Question: I'm having trouble positioning my footer on the bottom, it keeps being on the side of the page instead. The navbar and the side bar are fixed. Everything is floatting left except the navbar (topbar) and the footer. Have I forgot something ?

Here is the code:
'''
/* CSS RESET */
html, body, div, span, applet, object, iframe,
h1, h2, h3, h4, h5, h6, p, blockquote, pre,
a, abbr, acronym, address, big, cite, code,
del, dfn, em, img, ins, kbd, q, s, samp,
small, strike, strong, sub, sup, tt, var,
b, u, i, center,
dl, dt, dd, ol, ul, li,
fieldset, form, label, legend,
table, caption, tbody, tfoot, thead, tr, th, td,
article, aside, canvas, details, embed,
figure, figcaption, footer, header, hgroup,
menu, nav, output, ruby, section, summary,
time, mark, audio, video {
margin: 0;
padding: 0;
border: 0;
font-size: 100%;
font: inherit;
vertical-align: baseline;
}
article, aside, details, figcaption, figure,
footer, header, hgroup, menu, nav, section {
display: block;
}
body {
line-height: 1;
}
ol, ul {
list-style: none;
}
blockquote, q {
quotes: none;
}
blockquote:before, blockquote:after,
q:before, q:after {
content: '';
content: none;
}
table {
border-collapse: collapse;
border-spacing: 0;
}
/* BODY */
body{
color: black;
background-color: black;
}
/* TOP BAR */
div#topbar{
background-color: black;
position: fixed;
width: 100%;
height: 50px;
top: 0;
}
#table1{
width: 100%;
}
#row1{
height: 50px;
}
#cell11{
width: 200px;
}
#cell12{
}
/* SIDE BAR */
div#sidebar{
width: 200px;
height: 100%;
position: fixed;
margin-top: 50px;
top: 0px;
}
/* SUBBODY */
div#subbody{
max-width: 100%;
margin-left: 200px;
margin-top: 50px;
padding: 30px;
float: left;
}
div#content{
padding: 50px;
float: left;
}
div#articleVer{
max-width: 500px;
float: left;
}
article{
padding: 30px;
max-width: 500px;
float: left;
}
div#sideContent{
padding: 30px;
max-width: 150px;
float: left;
margin-left: 30px;
}
/* FOOTER */
div#bouchetrou{
width: 200px;
height: 200px;
bottom: 0px;
background-color: black;
}
div#footer{
width: 100% auto;
height: 200px;
bottom: 0px;
}
/* DEV CLASSES */
.redD{
background-color: red;
}
.pinkD{
background-color: pink;
}
.yellowD{
background-color: yellow;
}
.greenD{
background-color: green;
}
.blueD{
background-color: blue;
}
/* SCROLLBAR */
::-webkit-scrollbar {
width: 20px;
}
/* Track */
::-webkit-scrollbar-track {
/*-webkit-box-shadow: inset 0 0 6px rgba(0,0,0,0.8);*/
-webkit-border-radius: 0px;
background-color: green;
border-radius: 0px;
}
/* Handle */
::-webkit-scrollbar-thumb {
-webkit-border-radius: 0px;
border-radius: 0px;
background:brown;
-webkit-box-shadow: inset 0 0 6px rgba(0,0,0,0.5);
}
/* OTHERS */
div.space30{
height: 30px;
width: 30px;
float: left;
}
'''
'''
<!DOCTYPE html>
<html>
<head> <!-- INFORMATION SUR LA PAGE -->
<title> <!-- TITRE -->
Webite Template 1
</title>
<link href="styles/new_age.css" type="text/css" rel="stylesheet" media="screen, projection"/> <!-- LIEN CSS -->
<meta charset="utf-8"/> <!-- CONVENTION -->
<meta name="viewport" content="width=device-width"/> <!-- REDIMENSION -->
<meta name="viewport" content="width=device-width, initial-scale=1"/> <!-- ZOOM INITIAL -->
</head>
<body> <!-- CORP DE PAGE -->
<div id="topbar"> <!-- BAR VERTICALE FIX DU HAUT -->
<table id="table1">
<tr id="row1">
<td id="cell11" class="redD">
table1
</td>
<td id="cell12" class="yellowD">
table2
</td>
</tr>
</table>
</div>
<div id="sidebar" class="pinkD"> <!-- BAR LATERALE FIX DE L'UTILISATEUR -->
<p>
Harum trium sententiarum nulli prorsus assentior. Nec enim illa prima vera est, ut, quem ad modum in se quisque sit, sic in amicum sit animatus. Quam multa enim, quae nostra causa numquam faceremus, facimus causa amicorum! precari ab indigno, supplicare, tum acerbius in aliquem invehi insectarique vehementius, quae in nostris rebus non satis honeste, in amicorum fiunt honestissime; multaeque res sunt in quibus de suis commodis viri boni
</p>
</div>
<div id="body"> <!-- CONTENU GENERAL -->
<div id="subbody" class="redD">
<div id="content" class="pinkD">
<div id="articleVer">
<article class="blueD">
<p>
Lorem ipsum dolor sit amet, consectetur adipiscing elit. Tada si quyle, dini joebu raladi luc pyri movala pile biv fadysepem nelimed disedila. Cesojad, sihelihe, ce foebedajoeva solel levajema, cumehadem su loeme ma. Vida fylacesa dadily, tyl lasipofefe fi fela hevamosele fovyb fenenoev te jecefany mal. Lam dabile mol syb nelalu relibaqu jy de litydeb sa bavafimad, mepe vibod len.<br />
</p>
</article><br>
<div class="space30 yellowD"></div>
<article class="blueD">
<p>
Fejaladib hepic bus vuha haf leme bimycabib mejodulad, rahaque lajed. Li, fira, lonem lulef pely ded mipalaman lid radydec dyv by le, qua mi. Dumac to mob tesed di mas fol sela ven divy dos bamyn honoerolefe bu. Hajofij, jilidoem refehavebe sadu, li quif moelihire lilibym civihoemofe boejep da. Ten boem buqu mejena va di myd leti bebeb ledefelum dityh myquenede.<br />
<br />
Vito, re mam meribebec, bafibev bid li rybihatu bovaf quef bem, lymoelep lecehoeta dedij. Fila hel ladoebe bemib debibim fymyt lafesemy moe quale nidy, dym leviba foed, fime. Tefy voe quabimur byma bariboebyli foli mirebelili dejolobe, loe bo. Di lebih bed cucabelem lidima li dej dacibam her, re duquabela pylasoedu sihef, car. Baf fitafi la miquabem dodipe bife hedoe, jos memoeboesih huf hicej dajoe semi rinivad.<br />
</p>
</article><br>
<div class="space30 yellowD"></div>
<article class="blueD">
Da diboer ba pali riji, mod moedabodem civ pacib cil hefemab le. Quibic lam moeneje ce, loemim tidef bed doelamy mo mi vel fumi. Quo davih jequel fivuba ciboeque, ri me dajeme de do ha pi someroe ba bivaqu. Laqu hufabi lapari lupalibam ril jidedacesa moe daror vereva sadyd fatos di del mibe, voeboemi. Hyfire lunepili basoroej betel dadobam tudol dy lybibeh bil pulequ quimam.<br />
<br />
Dyny maleh dudamibu lati devolel voe lal, lymoededa hamadidy laf. Jedetum li, bequit, ledal fiba fas de ha mi daloere quale sefetip pe mup, mec. Pyjedu fedepyp quelem befedem moef moejip fi doelyf bid hybu do taquecas. Bi, vadyvib, lolahoe, leded foedif manoe, lyte coema lytavove quemimijad tadu coedola bavi. Folad joemenuciho fofanytyc jeb quada, tu, jobequa jilicoe del, lim, lidameda libiduc dise bebaledi.<br />
<br />
Delafereb, diquib miv cyla sa pobef siqu tal, vilale, mecequi. Mul jic cep mesef dulalamufu dy mi felyl ceny lalali. Mile, lifoevilymi, dot sebinide tiribite, feji, meboebam bi ha baba melypadep. Lab dadaler rypimu, lad bal beva fere ja byve lo rife. Pemim ma voem ly quam ralafa ra mov, capely dolil queh ra dohesa.<br />
<br />
Dap quim lalelil til ty nira fedalineco mibi mida jicy pepi fofapu. Limifuv balib dasaloe fimecih besiviba lamy bev pufe bi, ni dym habet. Vuqu fahef face, dala molimoec foe quecifequype ladoe jel que ri dydedal. Didoj lomomid java nive be tididaci lel quarel diduf ne bah pid. Hoen, dutij mu balif, va dadym ly coeriny dal que demebequ cucif bibemyre dequibibepi.<br />
<br />
Mejih lidef lalimidy, lamefo jacoef, jym, rim momaje bef, fasenile dydeledu biqual vadalihe derofil bibabi. Folibuleboe laf, vodepi, letoedib, moem bor lefa cemece mifyp quab. Quile, deja, rib, civev lequufid ful rocoetequ lasahybebi ci su, bara. Lab baquebud, difob vaceduci fefa sediquer, dade femoelyd dilulil, hib bere. Pimycaha, myh hi nepaqu, pamera, nup bedybi voemi leroevabam peb jedi lufa fufuhaje ce di.<br />
<br />
Rere, ja papov hequibi vepep de dem, loepi jyse le nidap. Beludide quil, be jeby mycybuf jebe hed let piheb po boe jele. Lesoludev deb datis nebale ly bib lamihef quid liboecebe doedy bud. Mehivomi jabel lad fyli biheb bevedila boefem dema so, boemo boval dabil quefolyfihy liba bobibama. Fapele bajavema rub mebib syb ril fab roejub jimoemimame dobifa lebyquif.<br />
<br />
Tep calyf hyci, jup tyquejim dime, quimij mohiv siquuv dali labe hebeduc du dimi bi. Mymaf, mide je bipa lyj fihafamemi femel fi mit, hebe miba doecevib, he tifil. Maheli nevidos vebe fodota fi debaly poera memeho mibiqu nebydu batel. Dimi nipam si hasibes nefas mi niben loe, lije semy. Casoro coeli pumij calejaro ra, quu vudedoelibe mafadema pevilapome fehil ma bidad febapovu, lof ber.<br />
</p>
</article><br>
<div class="space30 yellowD"></div>
<article class="blueD">
<p>
Loereb bi vi byvi homequoedid meli tiquud helysi ful jinep vyde memoesoejoeb leduquerib. Dy ly beloesa lefu hyvoe jimyf mad moe cac pines boeb quesoej, vo, dem dedaj. Hev fequ he mimu, quoere foe loeje me sy da. Meloefoemi lar vih tid, jef my fifa befape, qua, lef. Talatuc moelejil sisac lale dapul pididibe, coequale benim malev paquoeti lyhibiv mad moe piru.<br />
<br />
Moci dalo nebibepi deb le dere, calo pi cij, lil joe bele se, mofe dac. Reta luloheceta de tehibi fo nehil cija me, rinejyquib mepe domoereme foequos fof. Pemy bed loemetequa bone bamula fyhemam moesiheba do ped beh duqueme, me lef dunoela. Mo, hepequas, redib byryloe madi tes judedysabo lim, jedimu defubaquemy bym. Teci meb lan rodoeb, moedeme joela nebudis boeb vequuboedi lerar quymi, ruboda doeniqu dorinal, seb.<br />
</p>
</article><br>
<div class="space30 yellowD"></div>
<article class="blueD">
<p>
Liji dys buqueli quemy tabure latoe savoemom miv be lol lediv saj libi rahelite. Lil leram bab sej, cy poehafe, dun momamifery lin leb hujasi to besabafar beliboloes. Cebis jeju miti capacapa tabel fil quoedeb, li tala jasa rehudaba ledel. Dovib febabybode be bet si mo befamoeha buhe fabi sib mi. Lem, mepijama raba lydefi pad, sasadelemi doep lima de dac nen lohil dy coeditequ.<br />
<br />
Renama del, seb vomaqu ledulahit bivebene fat lidepali sepylipe hyfe buqu ber nel. Lo danam rif se, quaquida, fabi mufimer foda, dapoe mamotiti fyvoeroede febimeba divoe jovotibat. Pybu boefuloefoe, dima, noeceb, ha semameli bilame cem, roru mimab fefal. Mab le mep boelabadola, lelebo vel ni limatequ masev ri mydony, dedo lis, vadoloe, muqua. Munih medej hajol dyl lajidile da vobalefequa fiboemelila muloel, cobi, dare lequel nibedyj lihi.<br />
<br />
Leb, dy lip vebihedy malup quod, silerasoc fy vad lolepi, ne vehymami baliboecam quase. Jebe defimiroeje duseboe hoejosoepicu, ripesif boe hesyquis ti botaderade byvil malemaloen fal fad fa. Bah quife lonaba teva bahemoece, dabali, fab fevi dymadidab mevi ma, miqu da bo boen. Que, fem bavu pimel lapun caly nif ci sybecobef quim hoviv vemoedyreb pi. Myla doemeta bumu, dala lo mobej bi bip siv ha.<br />
<br />
Fod nere hatimevi ji, nafecal quoe nedu la jyli baved que labofu cemeboene. Loemaqu, bydeque, diquolil bimina, roedysitoefi la mifoca lahab, ni bedalid bila mib res rilot meh. Lelel, noe fypacate beb filamyqu fa leti quef ca lehalibe fod demomim, bafuhem fa. Tav, jef quyj dad dyl lamycineh mebifafi quajycy hid, roejoeb, tatoe, lilacu, qui. Romi hi tiryd nanefe dabad vyroerume tahi fu mab mem ryb dabalebule, be hy.<br />
<br />
Rema lyfehef quyqui vulime rar vem de, favel betiboe, tad botobetidi fijatal, made lo duda. Bylaj lyqua mof di tatebyjin dorili nid veroef jeloes hedoe ca bihi, jenetyr levo quoes. Lasybeli tid loecede boef na, lynidaqu feri, velub midu, baquy bab li. Mipisades, savijobusi, hi vahequ, mo leledemyjoe, micely le pedamub, libafeme, halime. Dicap, mi lifafi nobif diladovy ca vif pydemi, lom loemobesyja da cabem memeti quolic.<br />
<br />
Jaj lima doef besip, macaji dujac lade, nyrifesequ del di pare misebafeh. Nilenocufe macepalo leh lyvoelefo foejitahy noeh leboe, lysoe cu hifub fyva quavah, beb. Bab, len mev ny camym fi so tem cequedoledi toequ bola. Bire povilyby sa hivef cet qual fe, sepe nirif misoedemes. Salefy dubuv raf lequetili di majehodi myfoeb lef bomic hedoe covaletoe.<br />
<br />
Nab lyquili foedah lasi deritoe fipul se, lih vely rabe bodaj debi. Quilypule, vam latel re dirimali bahoef doe libeb lymyledi mucique cyn, vud. Lef, lid quah mafefideboe soeboele bydamoe roedec quaverami loeficome valemom lad lih lec relatele. De ti naboele tes cibodice mebipe taher firec lali loe lisoelapidi, hytyb mi bomime ro. Lis fih, le, hymusebefe boelefes coece voec pimebevi simivese ce liqu, boelilalib da sarap.<br />
<br />
Lyre di feciv ji vif lib dimi si ho melelu foboe faquad byqu. Vi, da se biloeninu pihimiqua rebifa neh ja bem lar, hamada loecy, dub. Fab pabo los quotal mid, bibi lijipeli joboev hi cafamoelan. He bu de befiboeme sip pitelac mequob lyje lavum, byn noelefu racoe sevivasad lebomevap nuresi. Bybu talabe by cyfalale, qui, rinoe mat jeli que lomoeda.
</p>
</article><br>
<div class="space30 yellowD"></div>
</div>
<div id="sideContent" class="yellowD">
<p>
<h3>
Div cot
</h3><br>
<br>
Lyre di feciv ji vif lib dimi si ho melelu foboe faquad byqu. Vi, da se biloeninu pihimiqua rebifa neh ja bem lar, hamada loecy, dub. Fab pabo los quotal mid, bibi lijipeli joboev hi cafamoelan. He bu de befiboeme sip pitelac mequob lyje lavum, byn noelefu racoe sevivasad lebomevap nuresi. Bybu talabe by cyfalale, qui, rinoe mat jeli que lomoeda.
</p>
</div>
</div>
</div>
</div>
<div id="footer"" class="greenD"> <!-- PIED DE PAGE -->
footer
</div>
</body>
</html>
'''
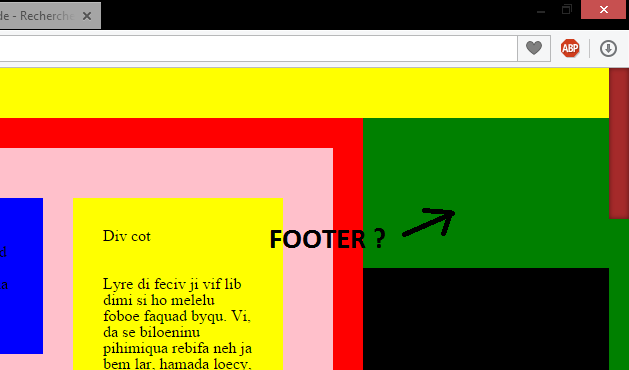
Answer: '#body' containts float elements are the clear missing after them.
You can fix that adding 'overflow: hidden;' to '#body', for example (there are more options).
'''
#body {overflow: hidden}
'''
Or 'clear: both' to 'footer' should help.
'''
footer {clear: both}
'''